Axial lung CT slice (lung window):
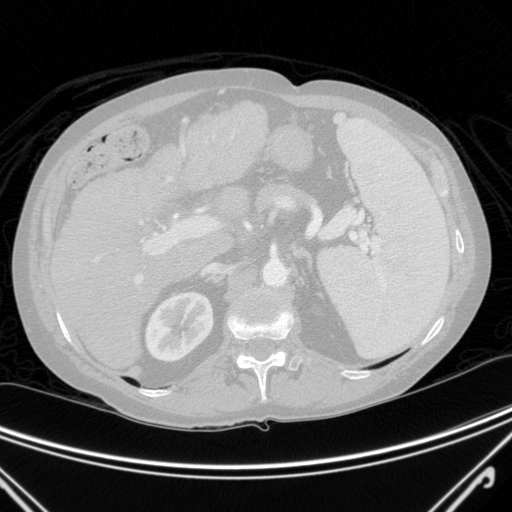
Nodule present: no